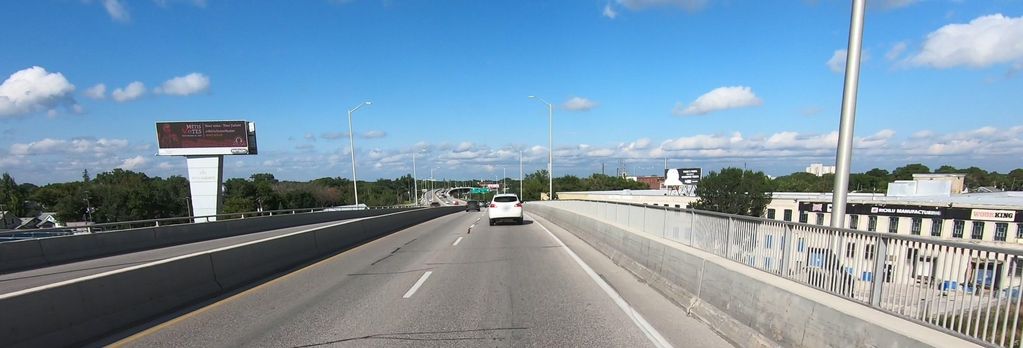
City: winnipeg